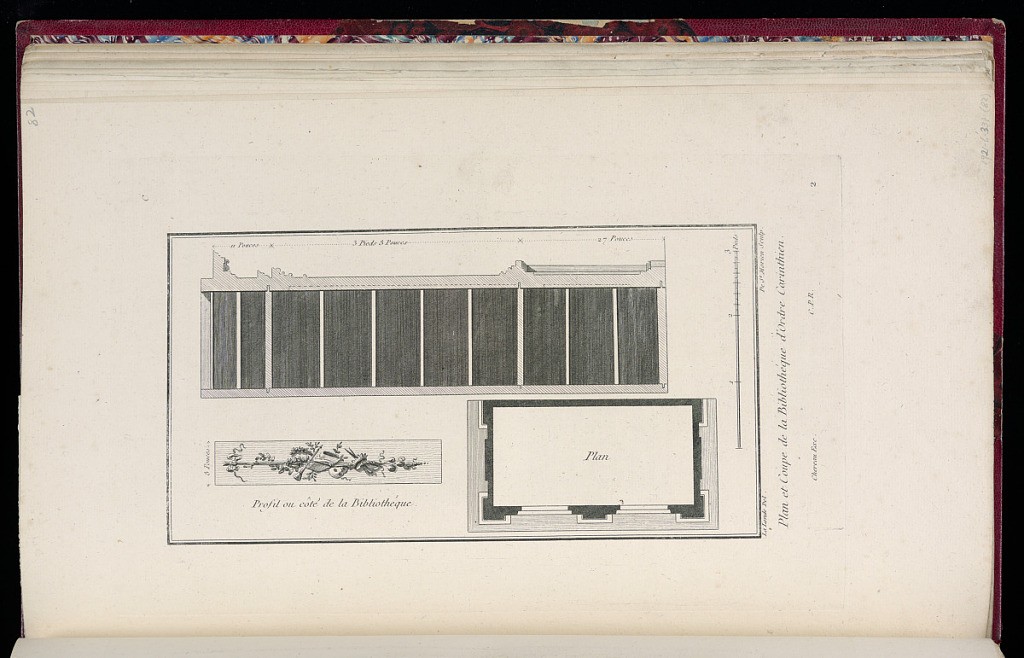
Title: Plan et Coupe de la Bibliothéque d'Ordre Corinthien
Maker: Richard de Lalonde, French, active 1780–96
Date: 1775-1788
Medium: Etching on off-white laid paper
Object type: Print
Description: Plan and cross section of the bookshelf depicted in 1921-6-331-81. The sheet also includes a detail for a decorative design for the side panel, featuring a trophy with attributes of music and theater. The plate is signed and numbered.